Interaction volume radius: 5 \u00c5
Interaction volume height: 10 \u00c5
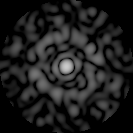
Disorder parameter: 0.763